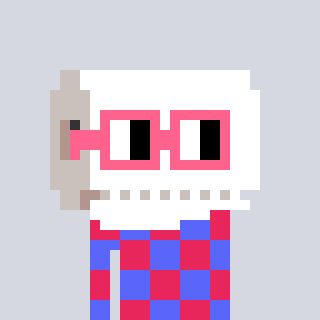
a pixel art character with square pink glasses, a toiletpaper-full-shaped head and a purple-colored body on a cool background